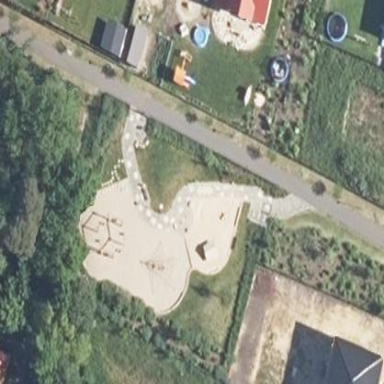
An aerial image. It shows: Playground area for leisure land.